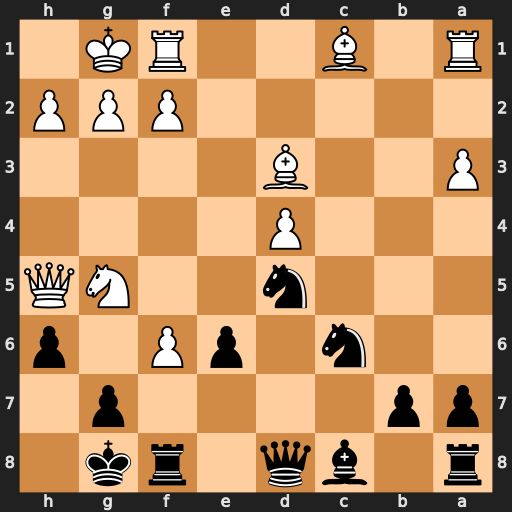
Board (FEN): r1bq1rk1/pp4p1/2n1pP1p/3n2NQ/3P4/P2B4/5PPP/R1B2RK1
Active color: b
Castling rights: -
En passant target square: -
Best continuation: Nxf6 Qd1 hxg5